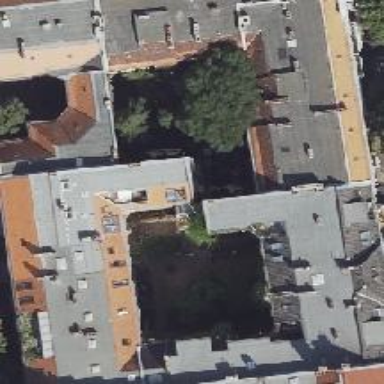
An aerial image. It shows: Residential building.